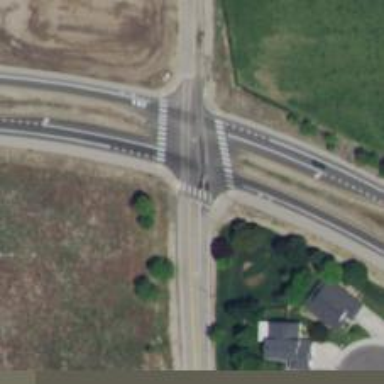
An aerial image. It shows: Marked crossing on footway.